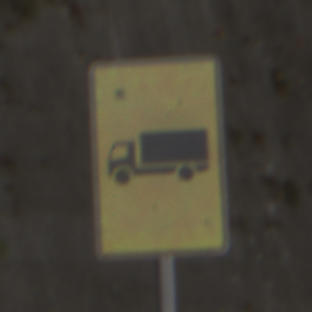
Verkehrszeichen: KFZZulaessigeGesamtmasse3Komma5TOhnePfeilsymbol
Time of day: MorningAfternoon
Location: Outdoor (Suburban)
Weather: PartlyCloudy
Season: NotSpecified
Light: Natural